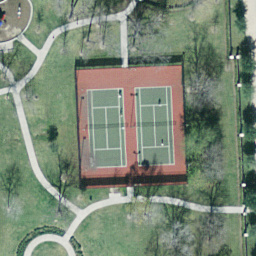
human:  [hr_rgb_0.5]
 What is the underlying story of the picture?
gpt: tennis court